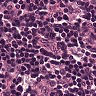
Metastatic tissue present: no